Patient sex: M
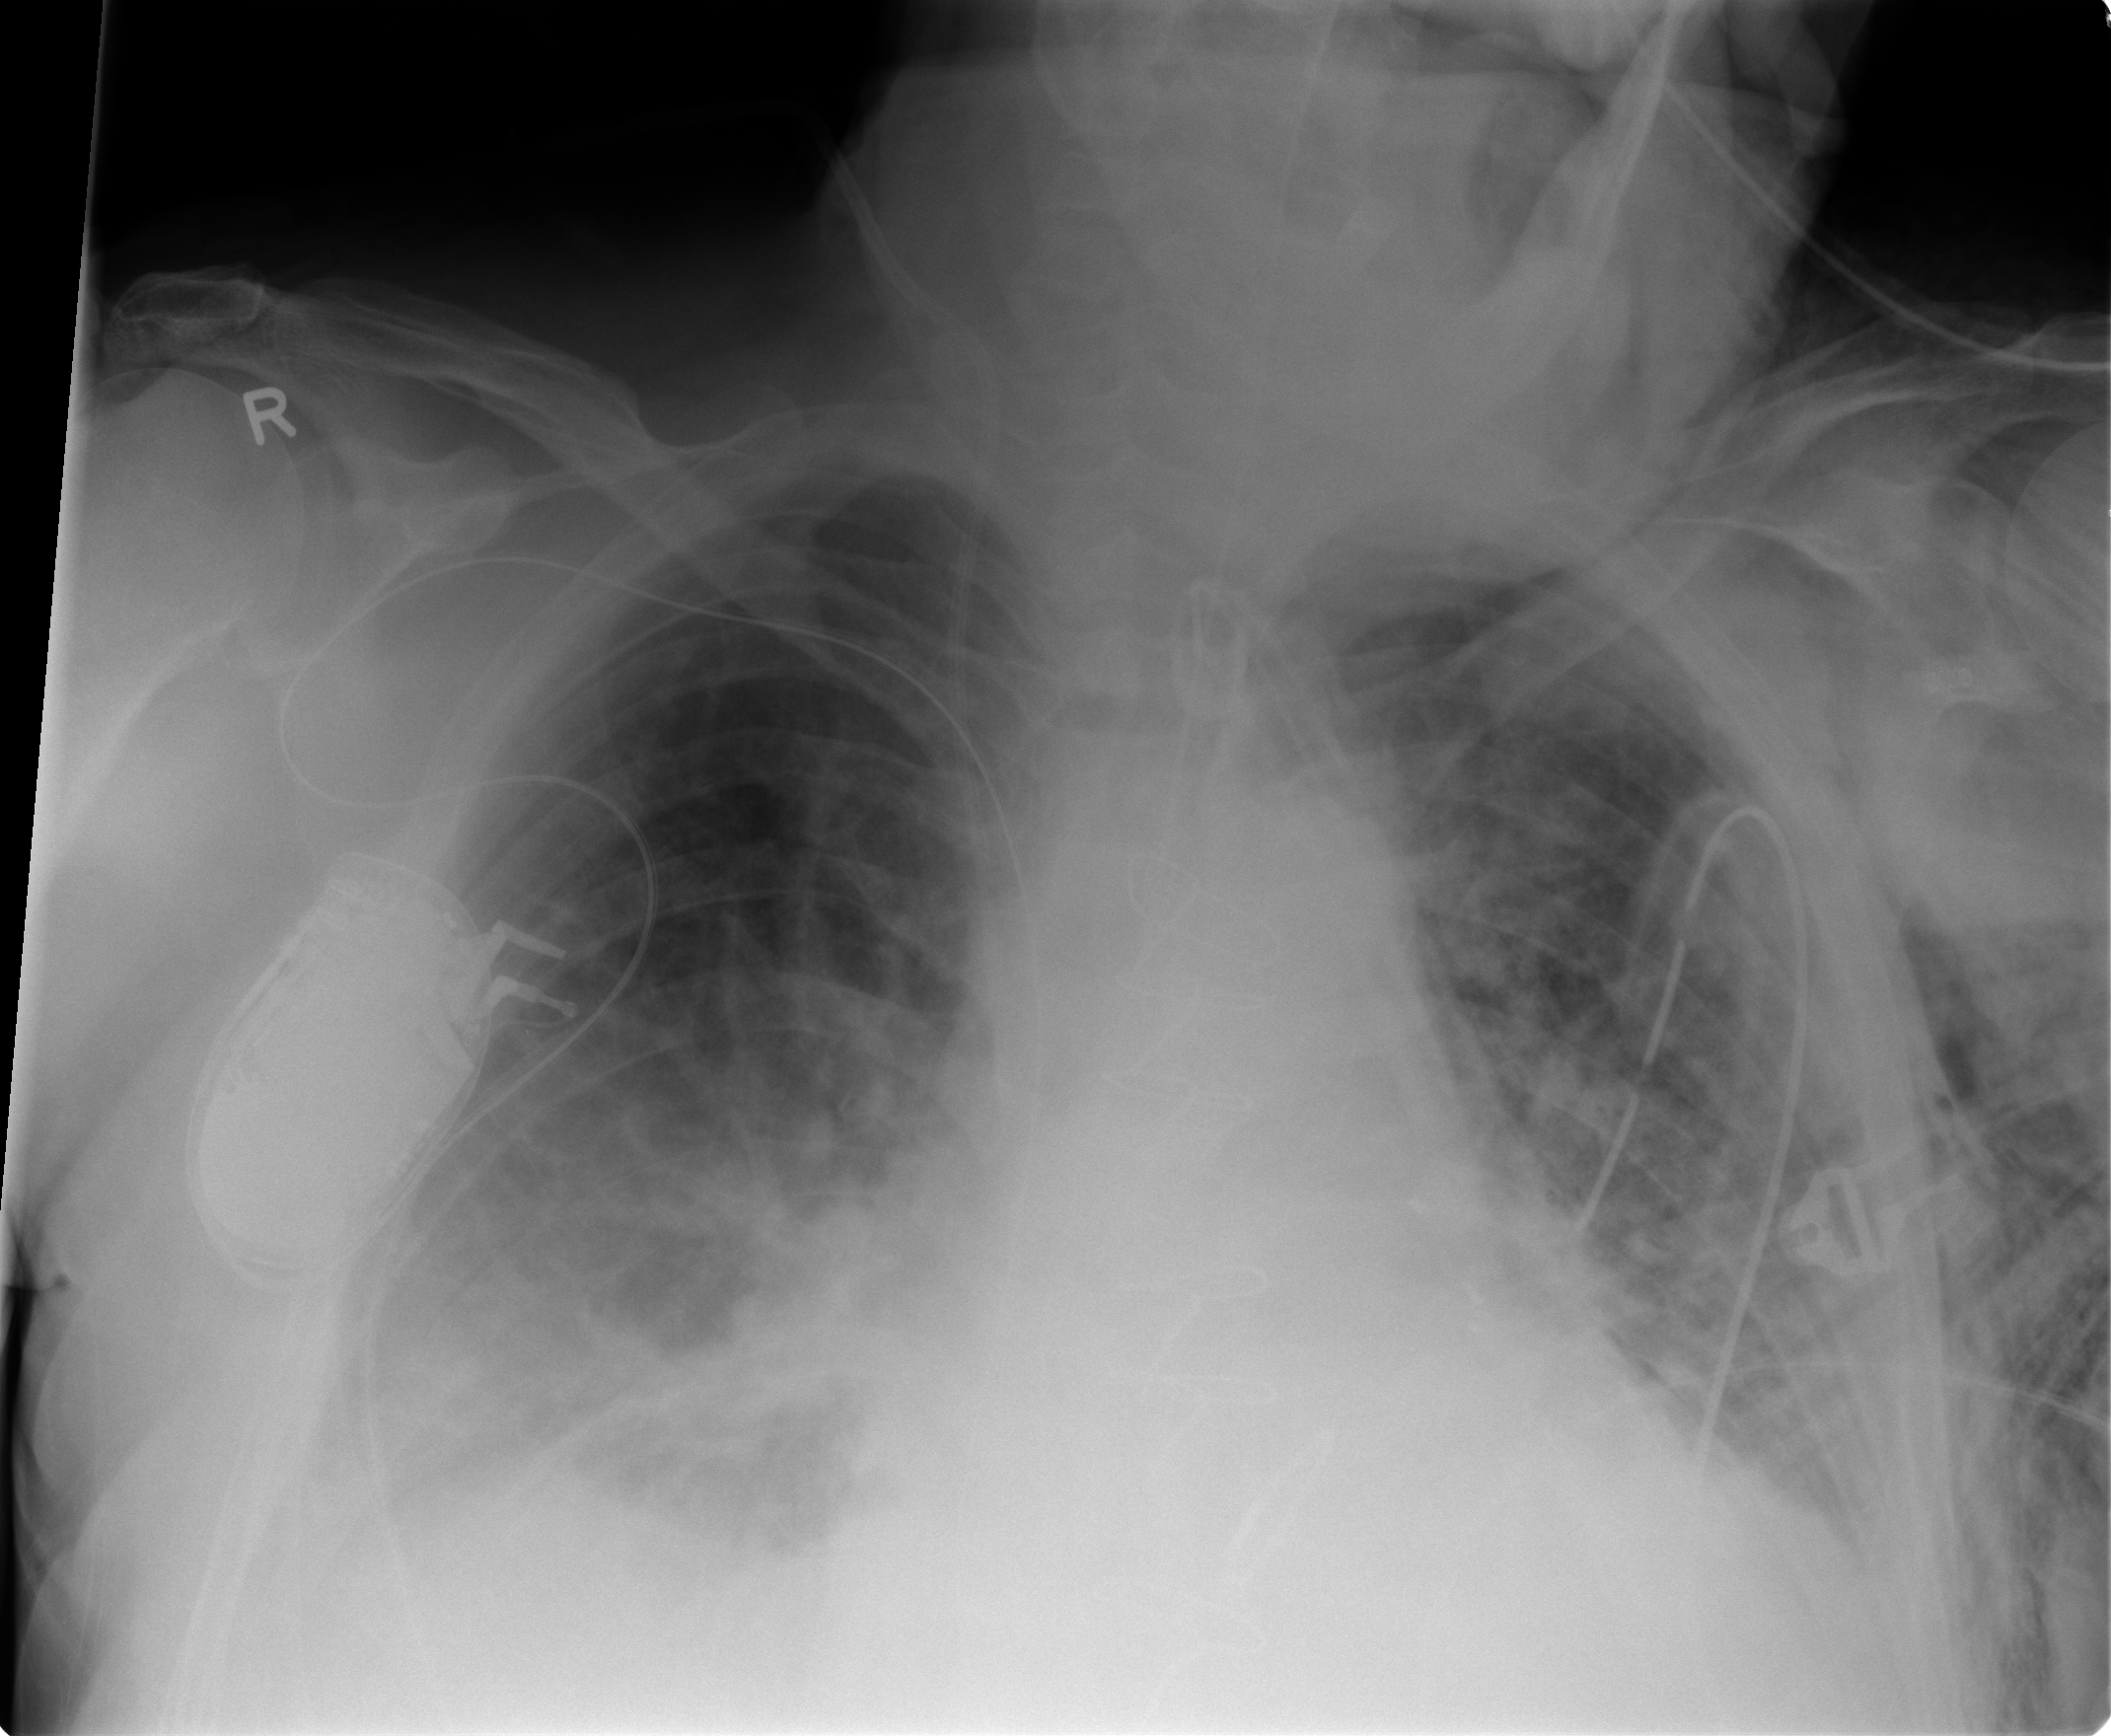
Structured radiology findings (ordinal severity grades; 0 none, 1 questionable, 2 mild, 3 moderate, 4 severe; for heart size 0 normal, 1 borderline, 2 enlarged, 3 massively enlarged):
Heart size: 2
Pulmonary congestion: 2
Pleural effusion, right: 2
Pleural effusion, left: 2
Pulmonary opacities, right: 0
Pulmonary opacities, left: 0
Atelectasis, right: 2
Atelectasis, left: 2